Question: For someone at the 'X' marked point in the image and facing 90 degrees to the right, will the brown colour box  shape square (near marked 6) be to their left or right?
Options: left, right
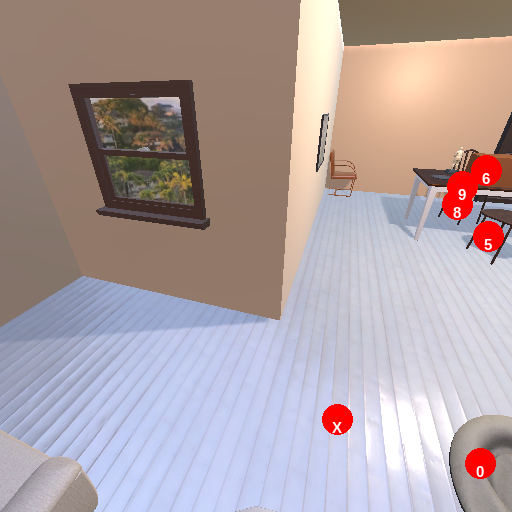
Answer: left